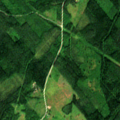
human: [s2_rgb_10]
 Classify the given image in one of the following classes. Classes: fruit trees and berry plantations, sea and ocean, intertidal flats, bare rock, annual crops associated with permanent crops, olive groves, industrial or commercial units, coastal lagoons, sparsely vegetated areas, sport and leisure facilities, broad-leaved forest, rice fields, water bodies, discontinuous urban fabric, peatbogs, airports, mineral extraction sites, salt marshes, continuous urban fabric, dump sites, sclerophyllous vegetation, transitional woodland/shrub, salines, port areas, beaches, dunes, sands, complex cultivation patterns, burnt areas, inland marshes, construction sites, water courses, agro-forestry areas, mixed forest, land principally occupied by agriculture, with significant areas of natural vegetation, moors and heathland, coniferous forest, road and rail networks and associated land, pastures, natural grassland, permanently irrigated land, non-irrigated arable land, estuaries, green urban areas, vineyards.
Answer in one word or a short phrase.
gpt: coniferous forest, mixed forest, transitional woodland/shrub